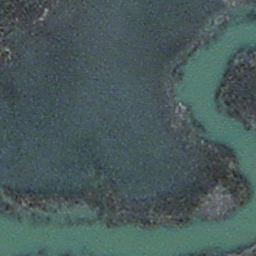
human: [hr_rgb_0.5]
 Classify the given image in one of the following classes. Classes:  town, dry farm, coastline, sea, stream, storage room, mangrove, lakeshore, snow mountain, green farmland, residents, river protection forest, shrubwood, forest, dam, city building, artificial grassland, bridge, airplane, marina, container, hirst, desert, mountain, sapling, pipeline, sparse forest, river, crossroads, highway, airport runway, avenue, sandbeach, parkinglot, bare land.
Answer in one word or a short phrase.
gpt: stream